Question: When the textbox value lenght reaches max value, I want it to move to the next tab or 3 seconds later it moves to next tab. Here is my code:
'''
$(".tab").keyup(function () {
var get = $(this);
if (get.val().length == this.maxLength) {
get.next('tr .tab').focus();
}
else {
setTimeout(function () {
get.next('tr .tab').focus();
}, 3000);
}
});
'''
When the cursor position in 1, it moves 2. But when the cursor in 2, it does not move 3.Here is HTML codes:
'''
<table cellspacing="0" cellpadding="0">
<tr>
<td class="tds">Year / Number</td>
<td><input name="year" type="text" class="inputbox tab" maxlength="4" style="width:25px;" /> / <input name="number" type="text" class="inputbox tab" maxlength="2" style="width:25px;"/></td>
</tr>
<tr>
<td class="tds">Caption:</td>
<td><input name="caption" type="text" class="inputbox tab" style="width:500px;" /></td>
</tr>
<tr>
<td class="tds">Description:</td>
<td><input name="desc" type="text" class="inputbox tab" style="width:500px;" /></td>
</tr>
</table>
'''
How do I mange focusing if cursor is in 1 to 2, later if it is in 2 to 3 and later 3 to 4?
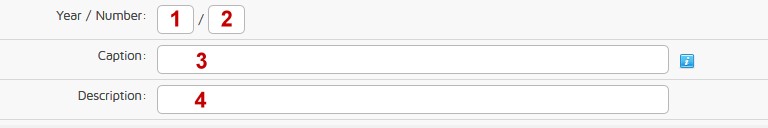
Answer: <URL>
'''
var timeo, // Used for our timeout
$TAB = $('.tab'); // Cache all your input elements for reuse
$TAB.keyup(function () {
clearTimeout(timeo); // Clear timeout as you type
var $el = $(this), // cache element
val = this.value, // get value
len = this.maxLength, // get length
i = $TAB.index( this ); // get the index of current one
// so we can increase it using +1
if (len != -1 && val.length >= len) {
$TAB.eq(i+1).focus();
}
timeo = setTimeout(function () {
$TAB.eq(i+1).focus();
}, 3000);
});
'''
- your 'input' elements are not all within the same '<TD>' parent so you cannot use '.next()' to get the.... well... .
Cache all your inputs in a '$TAB' variable. Now inside the 'keyup' we need to keep track of the 'index' of the currently used input, than increasing the value of 'i = $TAB.index( this );' you can get the next indexed 'input' out of our elements collection '$TAB' i.e:
'$TAB.eq(i+1) // is the next one in collection'- You did not cleared your 'setTimeout' properly, therefore it would tick without waiting us to finish typing. I used for that case the 'timeo' variable to store the 'timeout' but also to allow us to clear it while typing in our fields.- also, 'if (len != -1' will make sure that an element has a 'maxlength' attribute and '&& val.length >= len) {' will check for the entered value is bigger than the allowed maxlength.